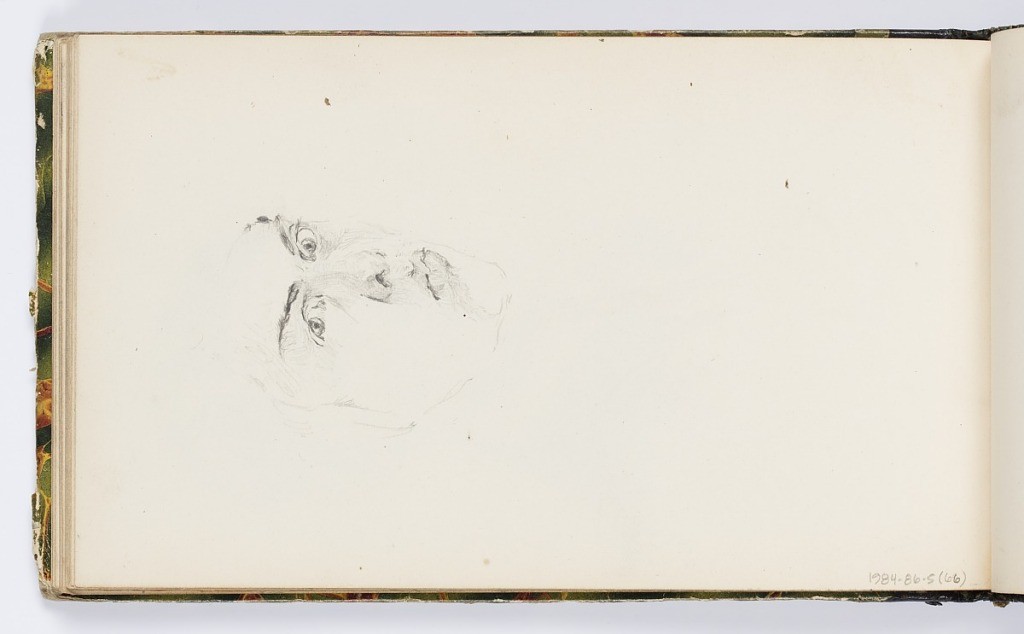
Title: Sketchbook Page: Young Man's Face (Self-Portrait)
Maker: Kenyon Cox, American, 1856–1919
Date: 1875
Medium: Graphite on paper
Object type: Sketchbook folio
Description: Sketch of a young man's face, likely a self-portrait.